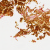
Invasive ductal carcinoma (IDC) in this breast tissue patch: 0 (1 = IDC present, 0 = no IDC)